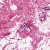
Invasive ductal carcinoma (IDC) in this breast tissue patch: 0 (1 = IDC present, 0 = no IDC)